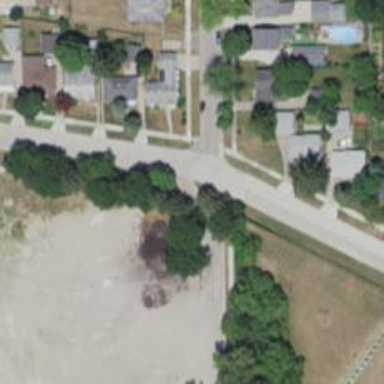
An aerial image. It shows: Residential road.